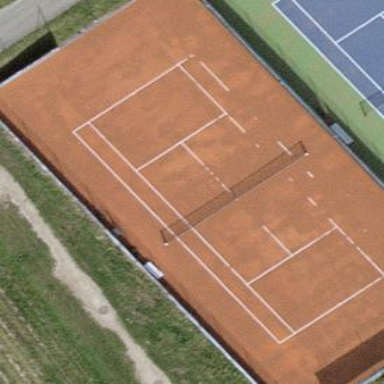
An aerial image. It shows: Tennis court on pitch.